Aerial crown-view tile of a tropical tree (Barro Colorado Island, Panama), acquired 20241216:
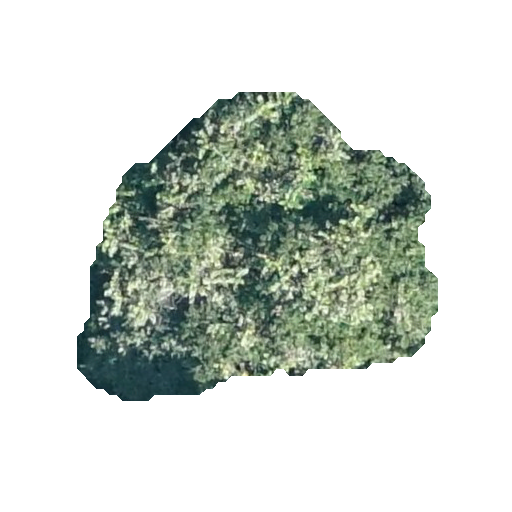
Species: Zanthoxylum ekmanii
GBIF accepted scientific name: Zanthoxylum ekmanii
Crown area: 116.898 m²